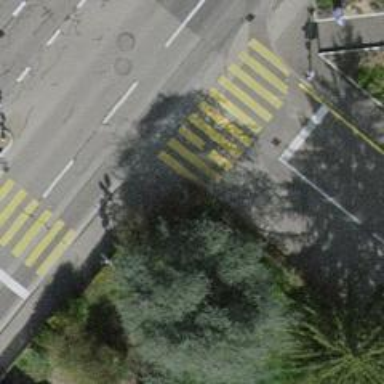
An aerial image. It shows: Kerb barrier.